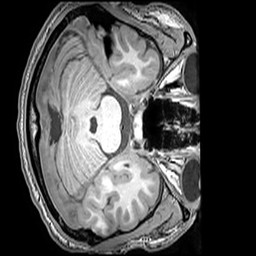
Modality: T1w
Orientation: axial
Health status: healthy
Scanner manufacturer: philips
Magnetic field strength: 3 T
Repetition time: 0.007381 s
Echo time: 0.003271 s